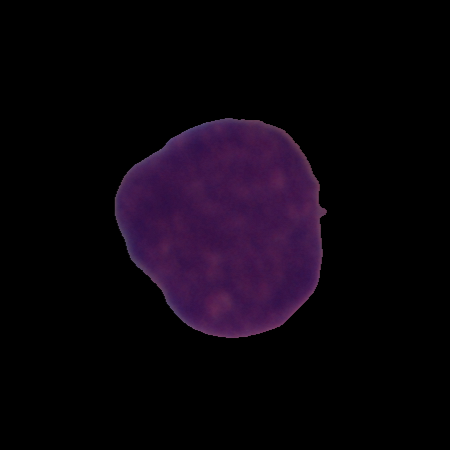
Label: cancer